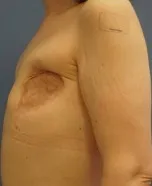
Laterally. Demonstrating the adherent mesh graft scars on both sides.
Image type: medical_photograph (other_medical_photograph)